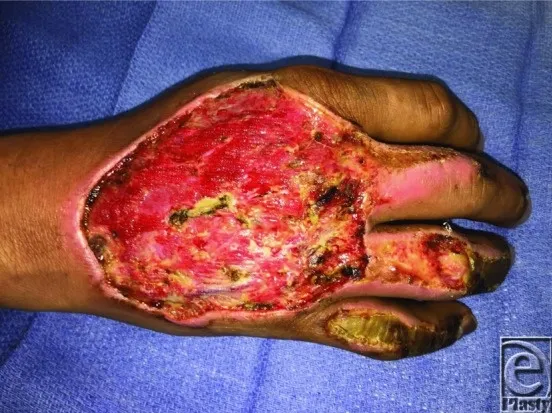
Right hand wound after debridement of necrotic tissue.
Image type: medical_photograph (other_medical_photograph)